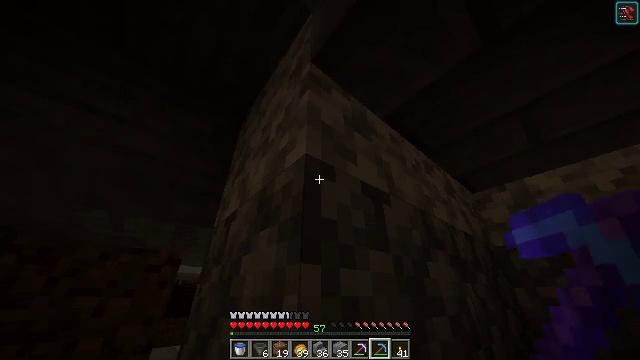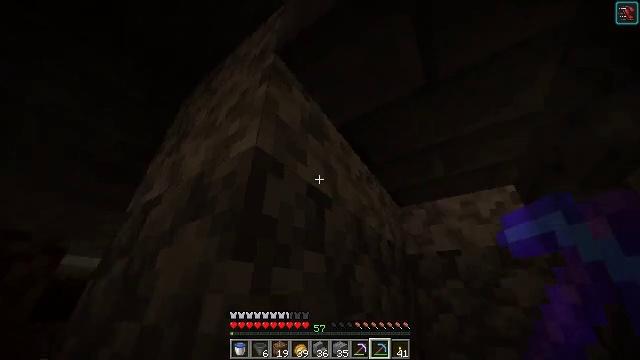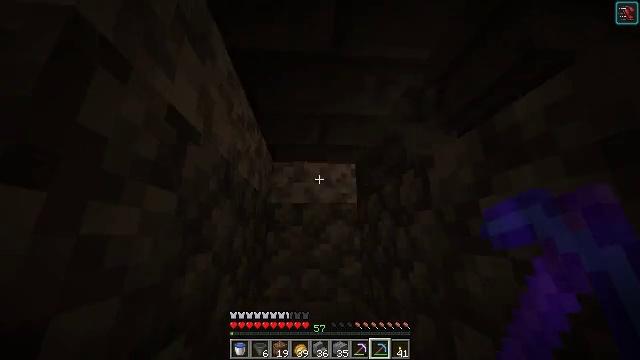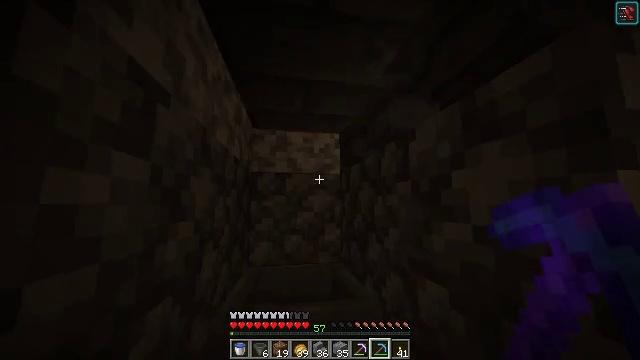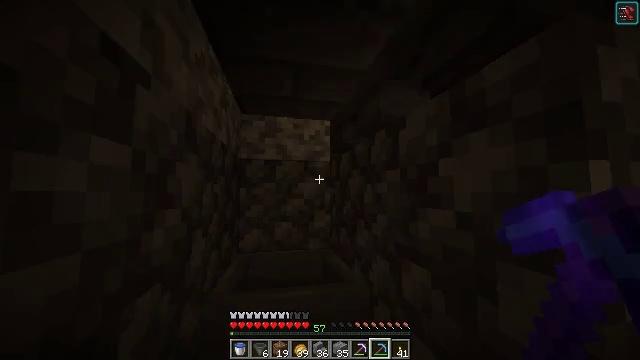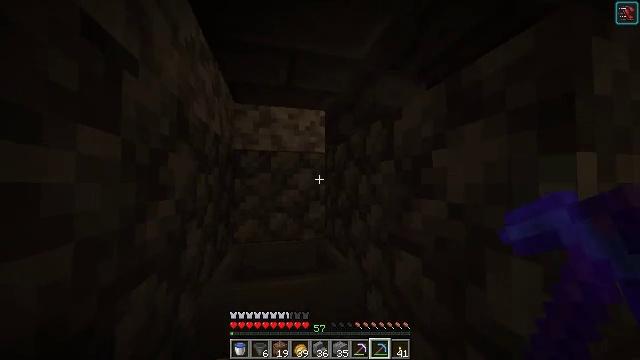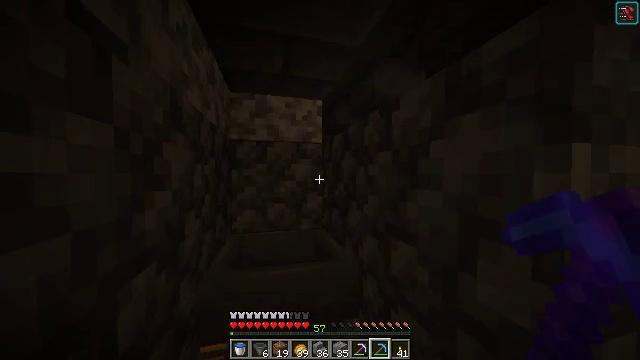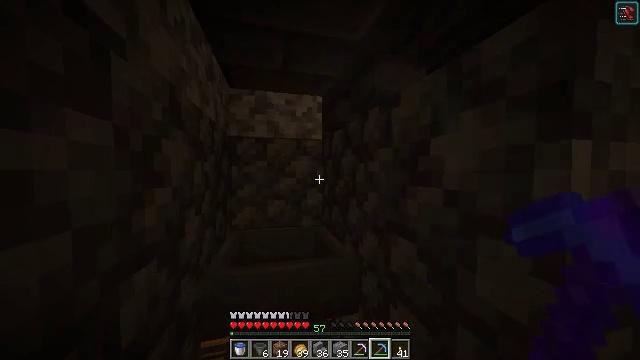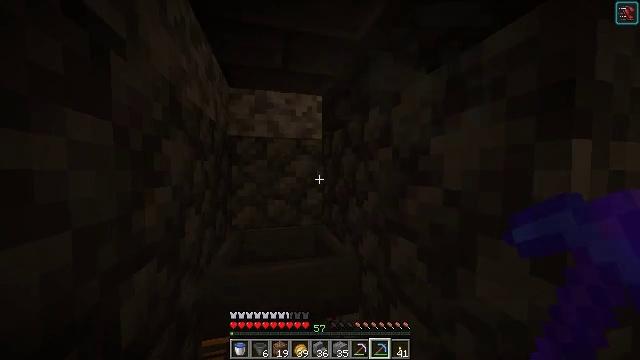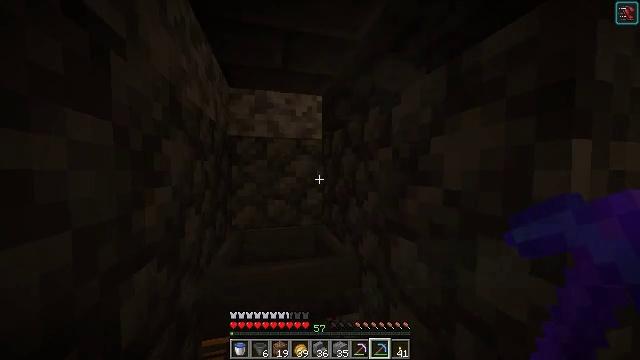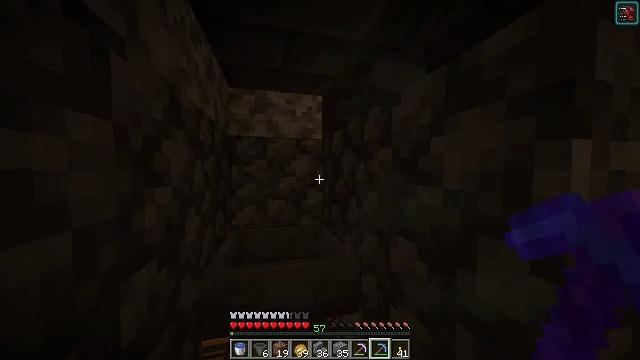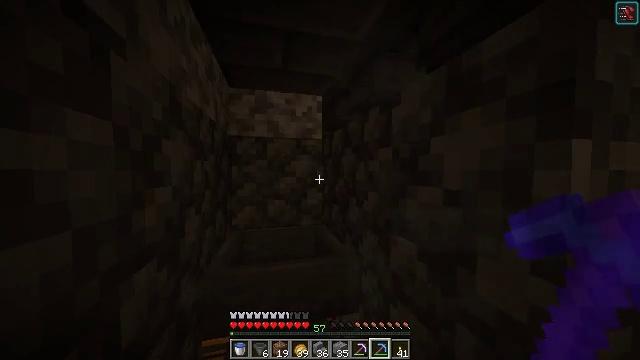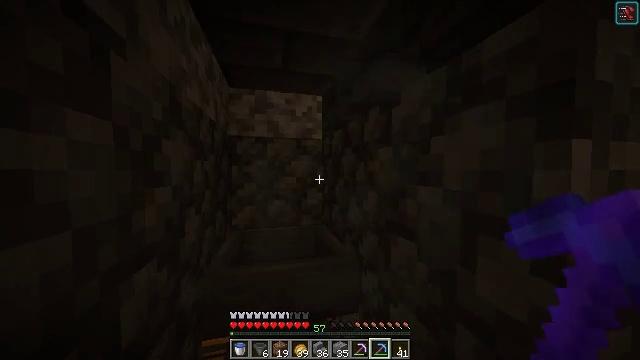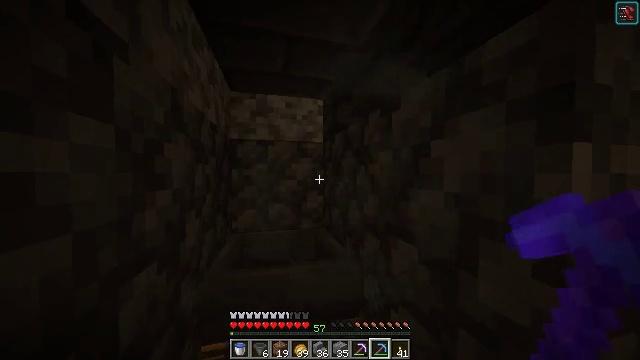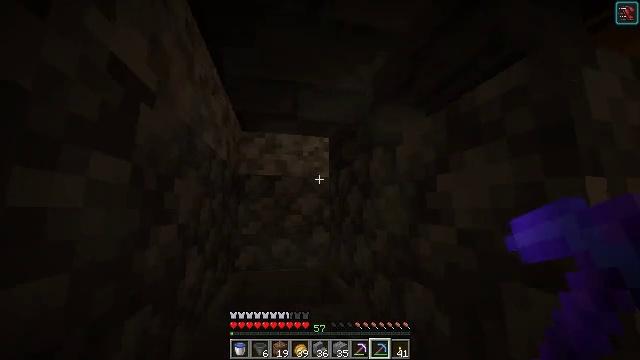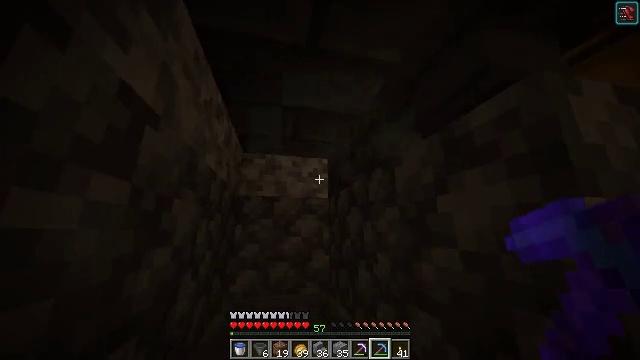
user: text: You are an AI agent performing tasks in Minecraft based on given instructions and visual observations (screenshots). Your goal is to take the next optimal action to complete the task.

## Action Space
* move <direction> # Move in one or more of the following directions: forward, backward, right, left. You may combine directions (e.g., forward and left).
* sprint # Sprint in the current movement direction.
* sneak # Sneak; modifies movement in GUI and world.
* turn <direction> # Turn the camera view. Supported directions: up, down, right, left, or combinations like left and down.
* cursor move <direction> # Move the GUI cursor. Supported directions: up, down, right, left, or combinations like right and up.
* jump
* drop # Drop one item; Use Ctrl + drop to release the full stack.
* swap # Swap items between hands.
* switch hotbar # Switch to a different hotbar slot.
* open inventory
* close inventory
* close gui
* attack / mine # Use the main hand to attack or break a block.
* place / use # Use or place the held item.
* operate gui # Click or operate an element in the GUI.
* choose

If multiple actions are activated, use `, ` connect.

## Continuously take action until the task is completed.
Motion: motion action
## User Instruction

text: Mine cobblestone to craft tools and furnaces.
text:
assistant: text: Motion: turn right
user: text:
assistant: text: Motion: turn right and down
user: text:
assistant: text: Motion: turn right and down
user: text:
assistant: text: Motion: turn right and down
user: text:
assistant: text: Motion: turn right and down
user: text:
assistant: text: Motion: turn down
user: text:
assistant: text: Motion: no_op
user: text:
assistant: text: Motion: no_op
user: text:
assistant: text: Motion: no_op
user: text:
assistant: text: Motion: no_op
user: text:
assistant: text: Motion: no_op
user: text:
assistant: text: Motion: no_op
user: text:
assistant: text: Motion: no_op
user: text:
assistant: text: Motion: turn left and up
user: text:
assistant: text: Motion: turn up
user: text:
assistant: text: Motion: turn right and up
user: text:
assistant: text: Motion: turn right and up
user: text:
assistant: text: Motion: turn right and up
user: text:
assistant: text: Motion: turn right and up
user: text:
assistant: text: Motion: turn right
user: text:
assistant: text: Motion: turn right
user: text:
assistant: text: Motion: turn right
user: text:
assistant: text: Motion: turn right and up
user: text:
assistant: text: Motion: turn right and up
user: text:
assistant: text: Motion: turn right
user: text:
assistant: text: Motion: turn right
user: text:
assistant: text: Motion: turn right and up
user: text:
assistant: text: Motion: turn right
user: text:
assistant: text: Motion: turn right
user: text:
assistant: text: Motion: no_op